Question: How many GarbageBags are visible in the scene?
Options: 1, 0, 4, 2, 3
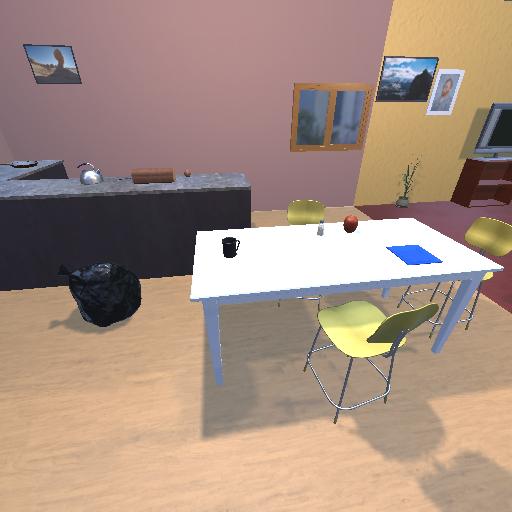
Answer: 1